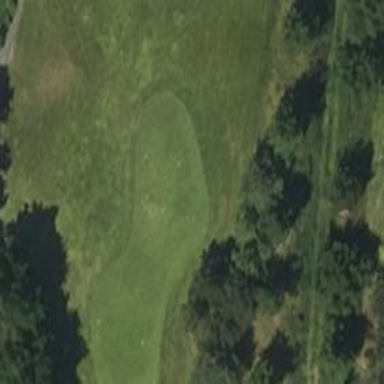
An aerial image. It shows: Golf tee.